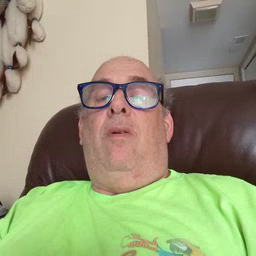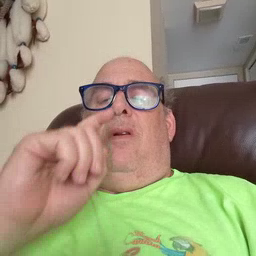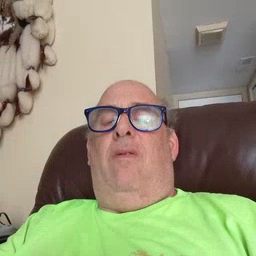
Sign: gift